Aerial crown-view tile of a tropical tree (Barro Colorado Island, Panama), acquired 20240611:
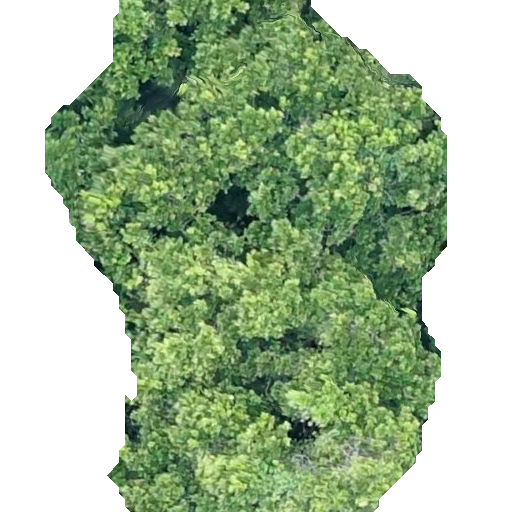
Species: Anacardium excelsum
GBIF accepted scientific name: Anacardium excelsum
Crown area: 278.27 m²